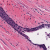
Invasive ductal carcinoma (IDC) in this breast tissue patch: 0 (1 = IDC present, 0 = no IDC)